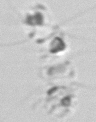
Label: Chaetoceros_socialis